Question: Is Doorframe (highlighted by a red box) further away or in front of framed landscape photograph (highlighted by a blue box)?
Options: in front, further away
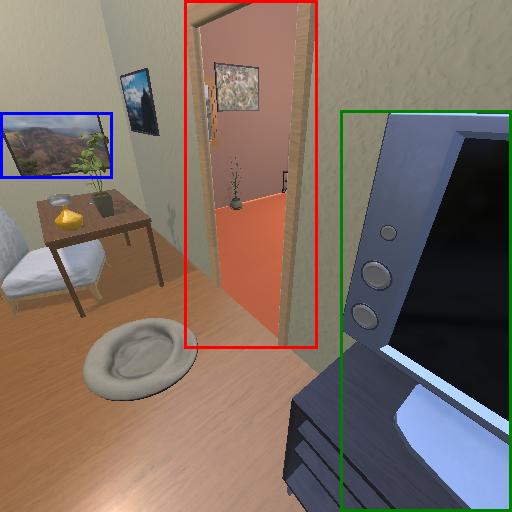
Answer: in front